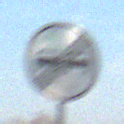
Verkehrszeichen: EndeUeberholverbot
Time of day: MorningAfternoon
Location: Outdoor (Suburban)
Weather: PartlyCloudy
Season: NotSpecified
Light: Natural